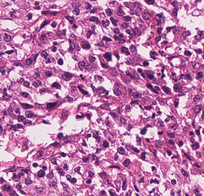
Tumor epithelial tissue: yes
Tumor-associated stroma tissue: no
Normal tissue: no